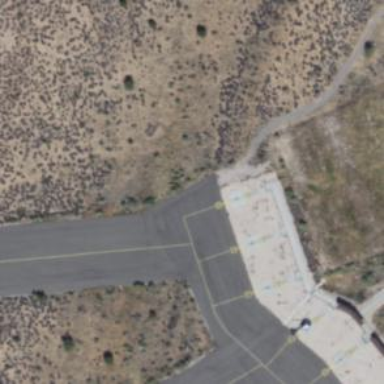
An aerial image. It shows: Image showing helipad at airport.